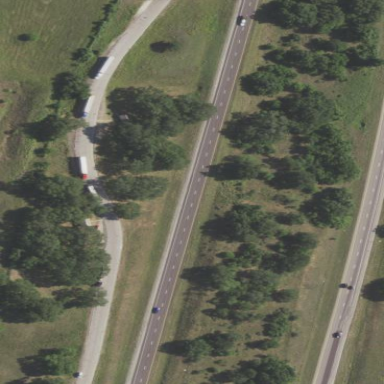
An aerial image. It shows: Rest area on the road with picnic tables.